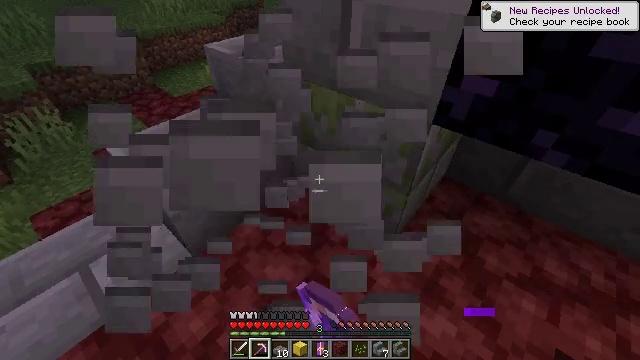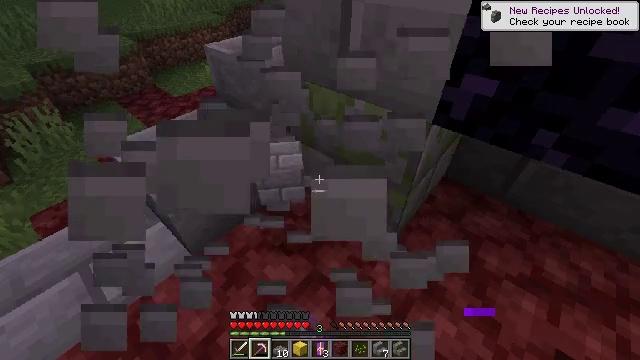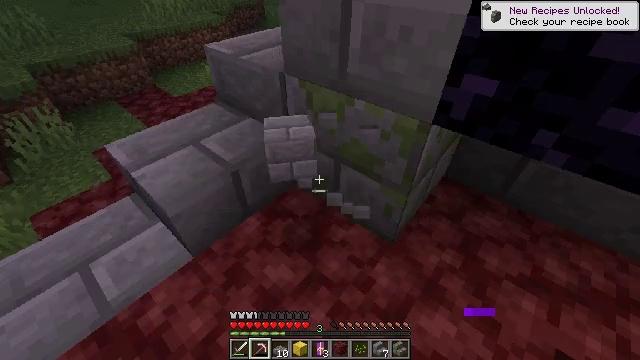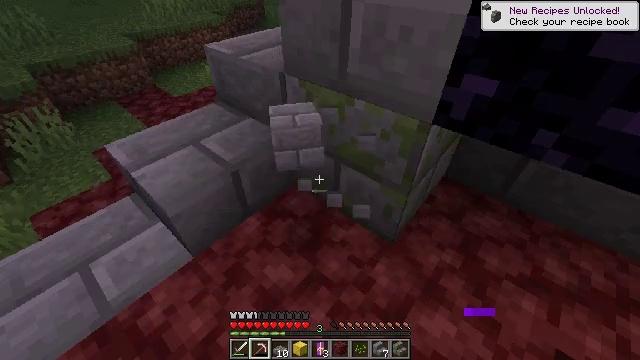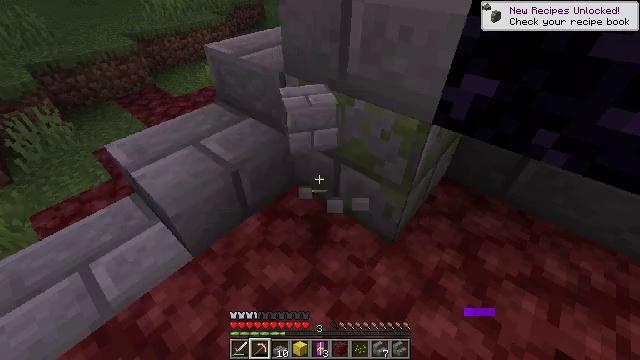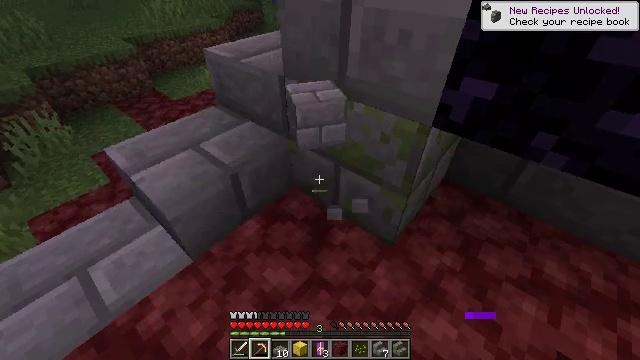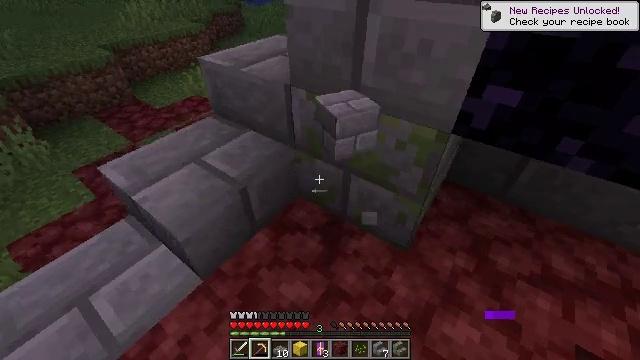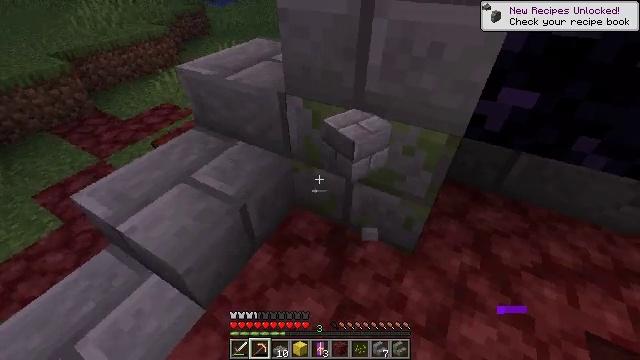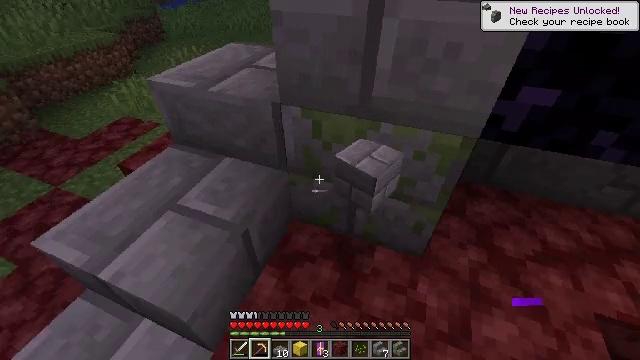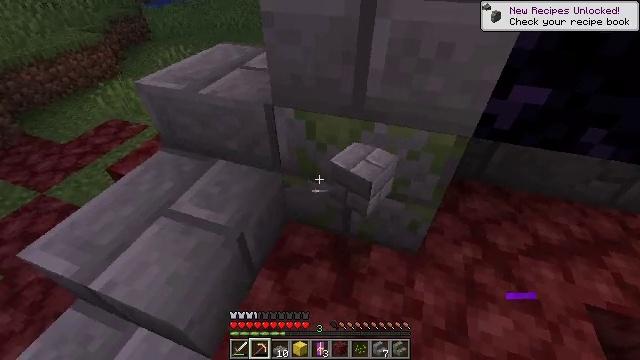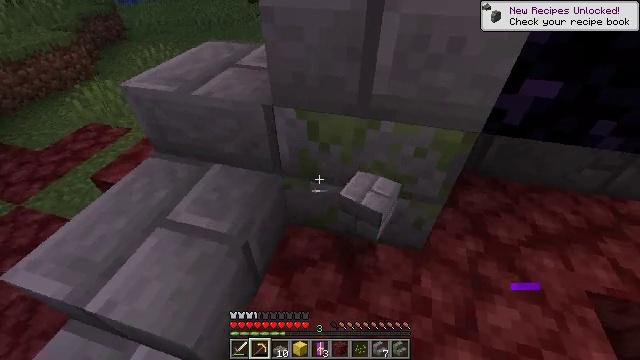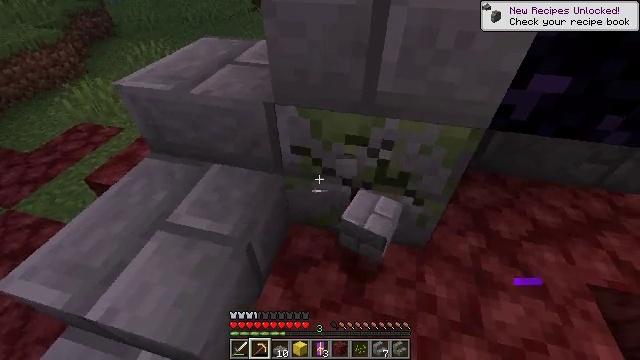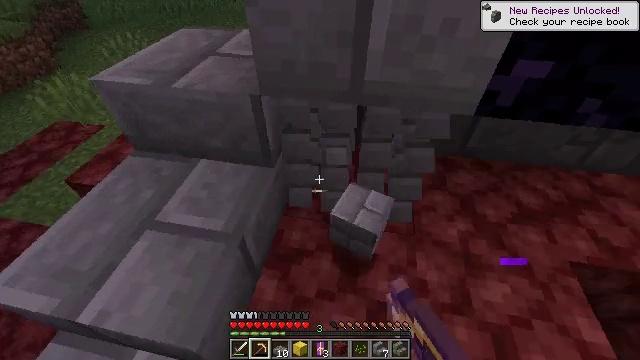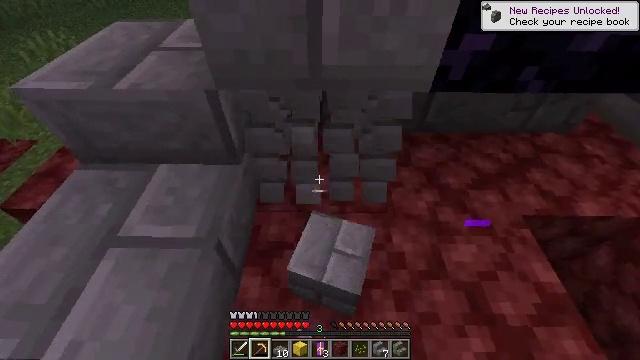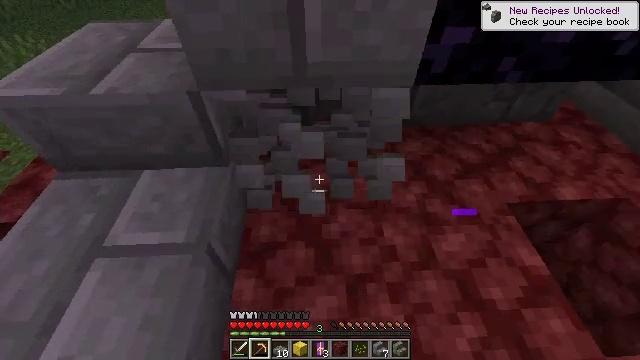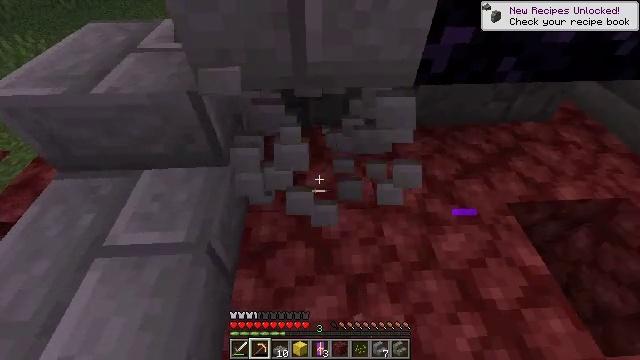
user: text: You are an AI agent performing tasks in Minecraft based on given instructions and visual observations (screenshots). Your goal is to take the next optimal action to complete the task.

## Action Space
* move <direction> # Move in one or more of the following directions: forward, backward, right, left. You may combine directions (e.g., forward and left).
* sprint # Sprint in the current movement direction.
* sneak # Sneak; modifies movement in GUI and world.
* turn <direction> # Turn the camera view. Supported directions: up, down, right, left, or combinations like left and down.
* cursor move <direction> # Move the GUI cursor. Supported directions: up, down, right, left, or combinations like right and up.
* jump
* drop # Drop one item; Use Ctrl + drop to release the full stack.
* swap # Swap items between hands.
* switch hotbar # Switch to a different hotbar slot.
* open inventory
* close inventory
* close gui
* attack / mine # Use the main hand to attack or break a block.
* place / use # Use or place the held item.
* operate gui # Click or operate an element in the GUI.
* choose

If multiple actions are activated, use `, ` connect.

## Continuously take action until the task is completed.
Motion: motion action
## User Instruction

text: Retrieve mossy stone bricks from a building.
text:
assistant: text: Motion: attack / mine
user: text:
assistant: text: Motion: attack / mine
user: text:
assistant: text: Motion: no_op
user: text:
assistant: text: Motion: no_op
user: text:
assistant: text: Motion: move left
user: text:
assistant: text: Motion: move forward and move left, turn right
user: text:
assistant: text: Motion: move forward and move left, turn right
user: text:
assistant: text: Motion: move forward and move left, turn right
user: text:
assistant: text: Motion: turn right
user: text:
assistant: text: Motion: turn right
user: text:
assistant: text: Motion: turn right, attack / mine
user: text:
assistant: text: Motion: turn right and down, attack / mine
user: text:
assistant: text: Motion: turn right and down, attack / mine
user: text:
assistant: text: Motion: turn right, attack / mine
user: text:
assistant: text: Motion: attack / mine
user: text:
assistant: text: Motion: attack / mine
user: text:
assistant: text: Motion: no_op